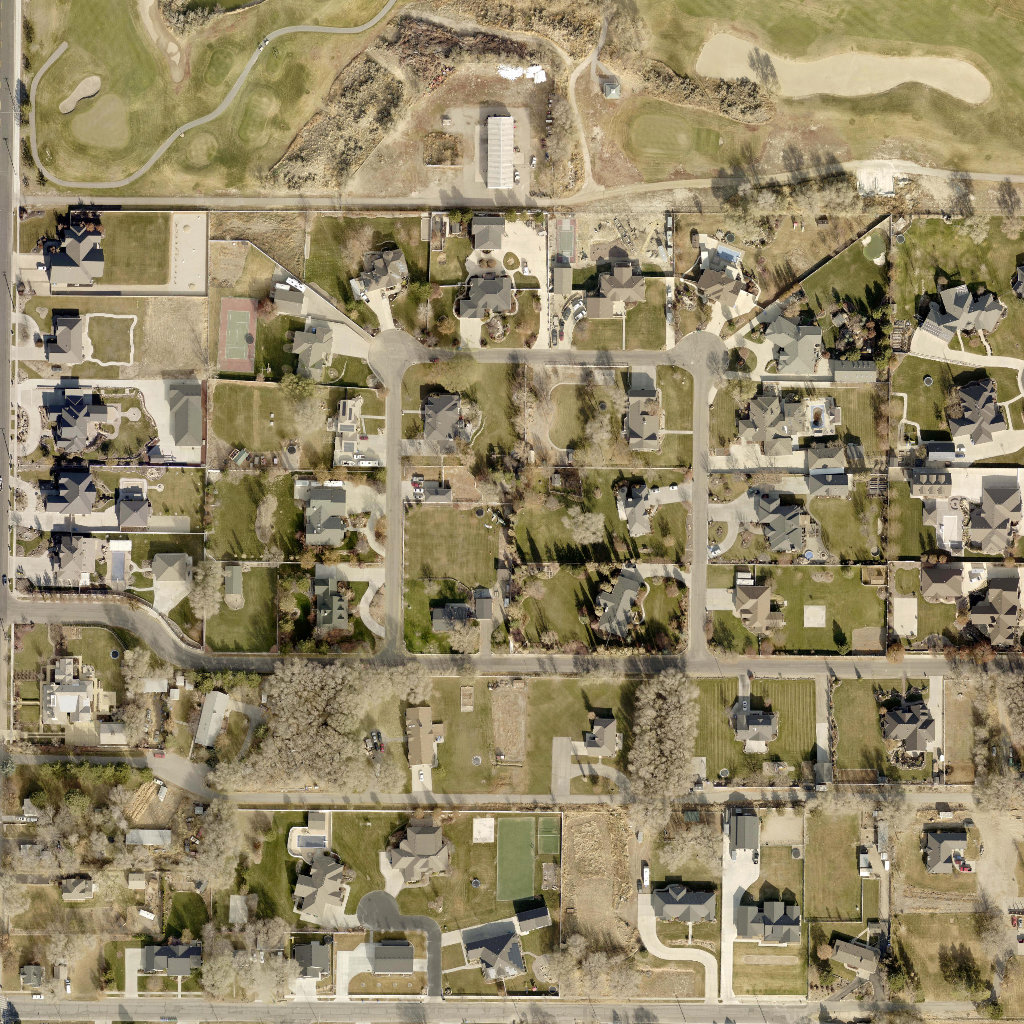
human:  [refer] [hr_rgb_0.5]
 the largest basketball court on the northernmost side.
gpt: <box>[[54, 21, 56, 25, 0]]</box>